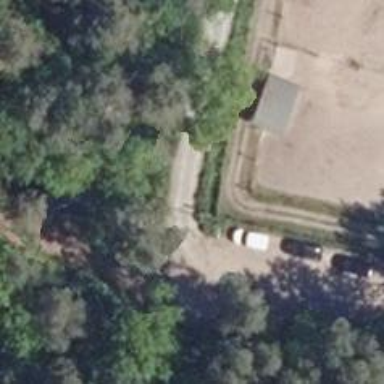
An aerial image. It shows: Emergency access point on the road.